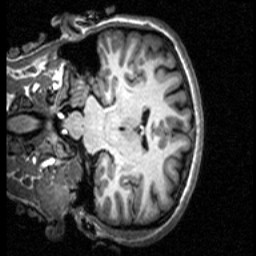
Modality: T1w
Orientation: coronal
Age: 22
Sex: female